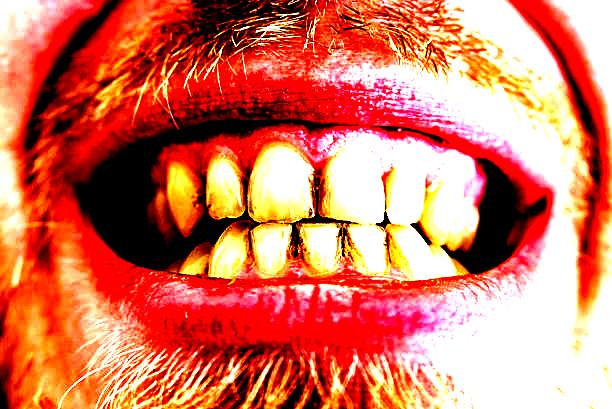
Condition: Calculus